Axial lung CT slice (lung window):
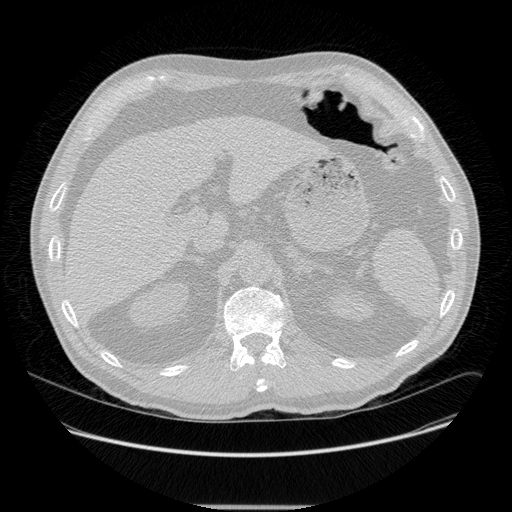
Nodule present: no